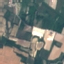
Land use / land cover: PermanentCrop